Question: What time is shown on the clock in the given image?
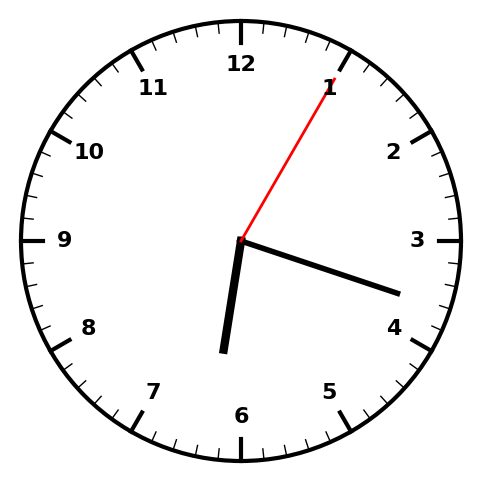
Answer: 06:18:05